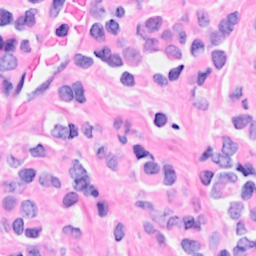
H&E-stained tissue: Breast